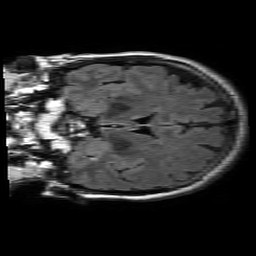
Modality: FLAIR
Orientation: coronal
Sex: female
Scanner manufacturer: philips
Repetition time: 11 s
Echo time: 0.125 s